Question: I am trying to turn the tab indicator into a triangle. At the moment, I can only manipulate the indicator into differently sized rectangles/squares. Is it possible to change it into an arrow or an upside down triangle?

Here is the code for the indicator:
'''
TabIndicatorProps={{
style: {
alignSelf: "flex-start",
height: "15px",
width: "15px",
transform: "translateY(-100px)",
backgroundImage: ArrowDropDownIcon,
backgroundColor: "#CC0202",
marginLeft: "6px",
},
}}
'''
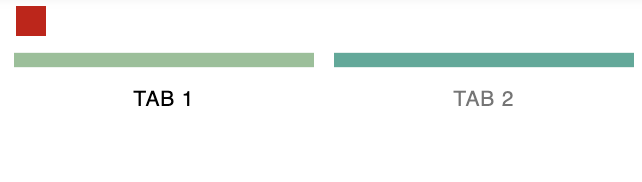
Answer: Instead of using the icon, you could create a triangle using CSS and I think it would give the same result you are looking for:
'''
<Tabs
TabIndicatorProps={{
style: {
width: 0,
height: 0,
borderLeft: "10px solid transparent",
borderRight: "10px solid transparent",
borderTop: "10px solid #f00",
transform: "translateY(-100px)",
alignSelf: "flex-start",
marginLeft: "5px",
},
}}
indicatorColor='primary.main'
>
'''
<URL>
---
edit:
There is also another way to do this which I think is better since it removes the dependency on borders and pixels, and you have more freedom with your shapes:
'''
TabIndicatorProps={{
style: {
top: theme.spacing(2),
height: 10,
width: 12,
marginLeft: theme.spacing(1),
backgroundColor: "#be0000",
clipPath: 'polygon(0 0, 100% 0, 50% 100%)',
},
}}
'''
Also, since this version uses the clip path, which makes it so the background color only applies in the shape, there is no need to set the 'indicatorColor' to the color your background.
I also replaced some of the formatting being done with pixels to use theme.spacing instead. It should help it be more responsive.
<URL>